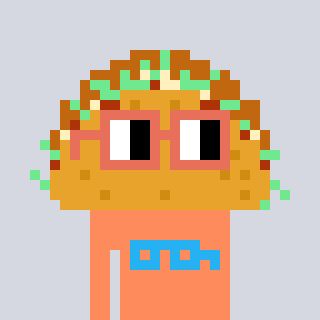
a pixel art character with square orange glasses, a taco-shaped head and a peachy-colored body on a cool background